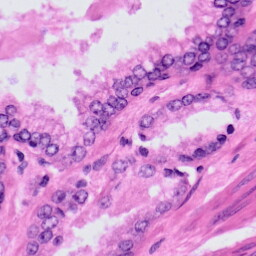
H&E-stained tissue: Prostate